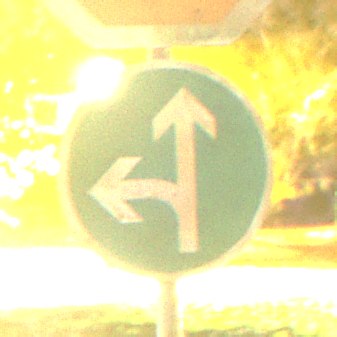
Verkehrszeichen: VorgeschriebeneFahrtrichtungGeradeausOderLinks
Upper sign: Stop
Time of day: Night
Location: Outdoor (Suburban)
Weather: Clear
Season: NotSpecified
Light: Artificial